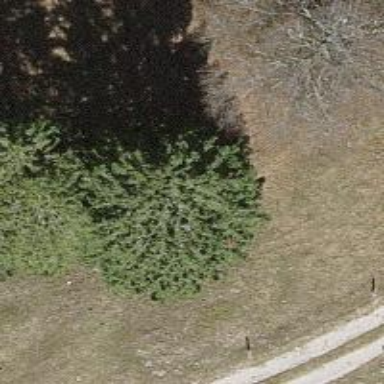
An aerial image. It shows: Beautiful tree in nature.